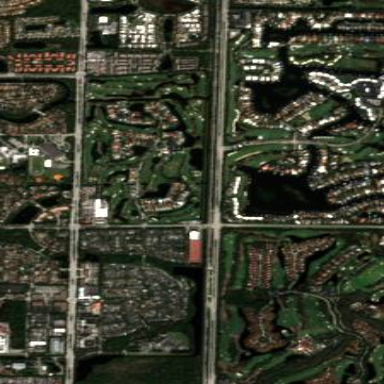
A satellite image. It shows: Golf course surrounded by greenery.